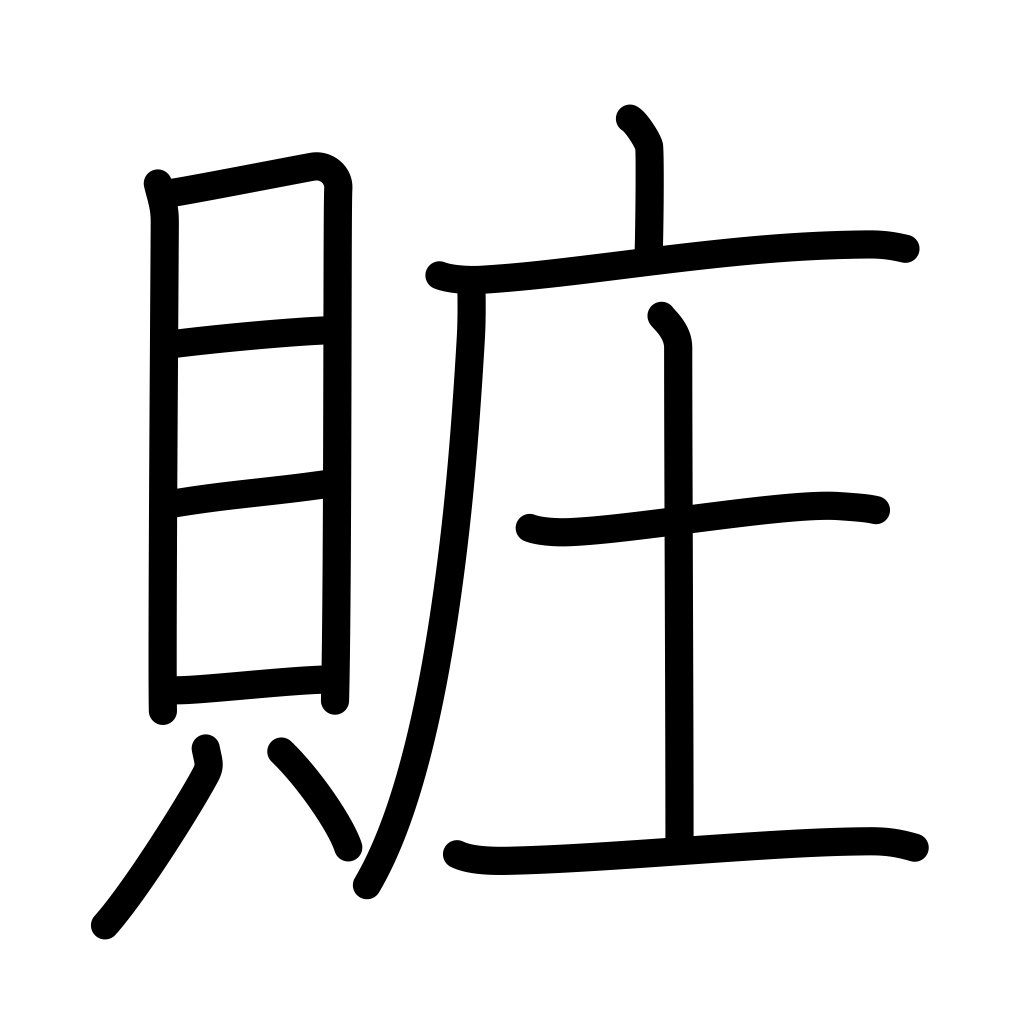
Meaning: bribery